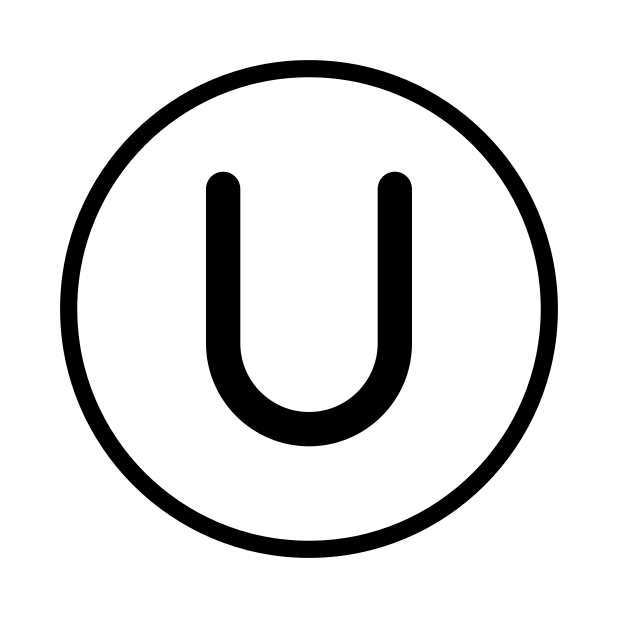
Emoji: 🇺
Name: regional indicator symbol letter u
Unicode: 0x1f1fa